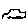
Label: car